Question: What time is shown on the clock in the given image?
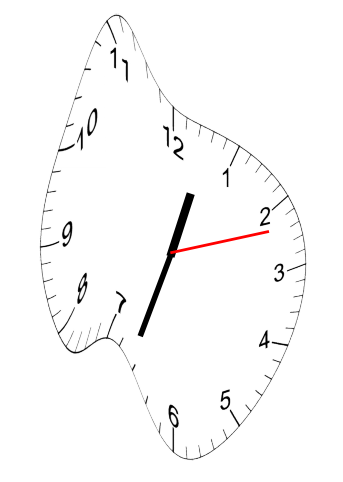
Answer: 12:33:12